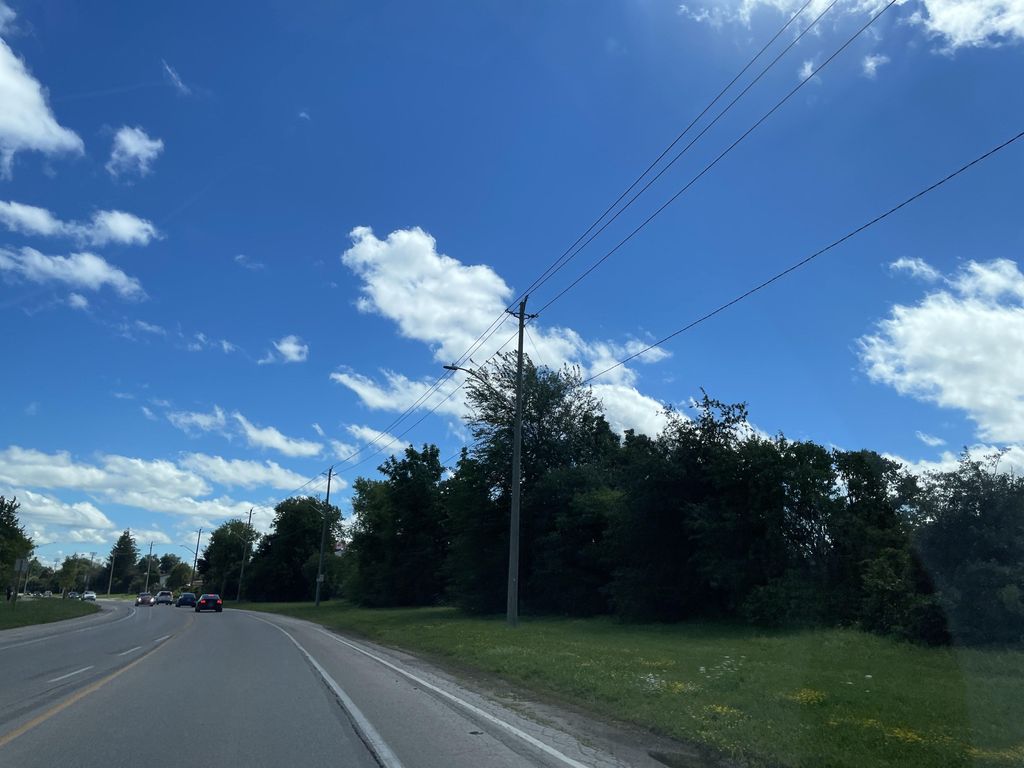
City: kitchener-waterloo